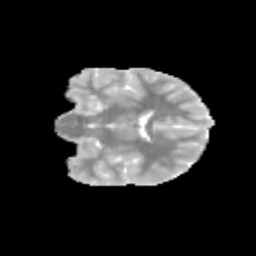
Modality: MD
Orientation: coronal
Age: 13
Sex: female
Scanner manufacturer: siemens
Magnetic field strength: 3 T
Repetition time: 3.8 s
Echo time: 0.07 s